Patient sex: M
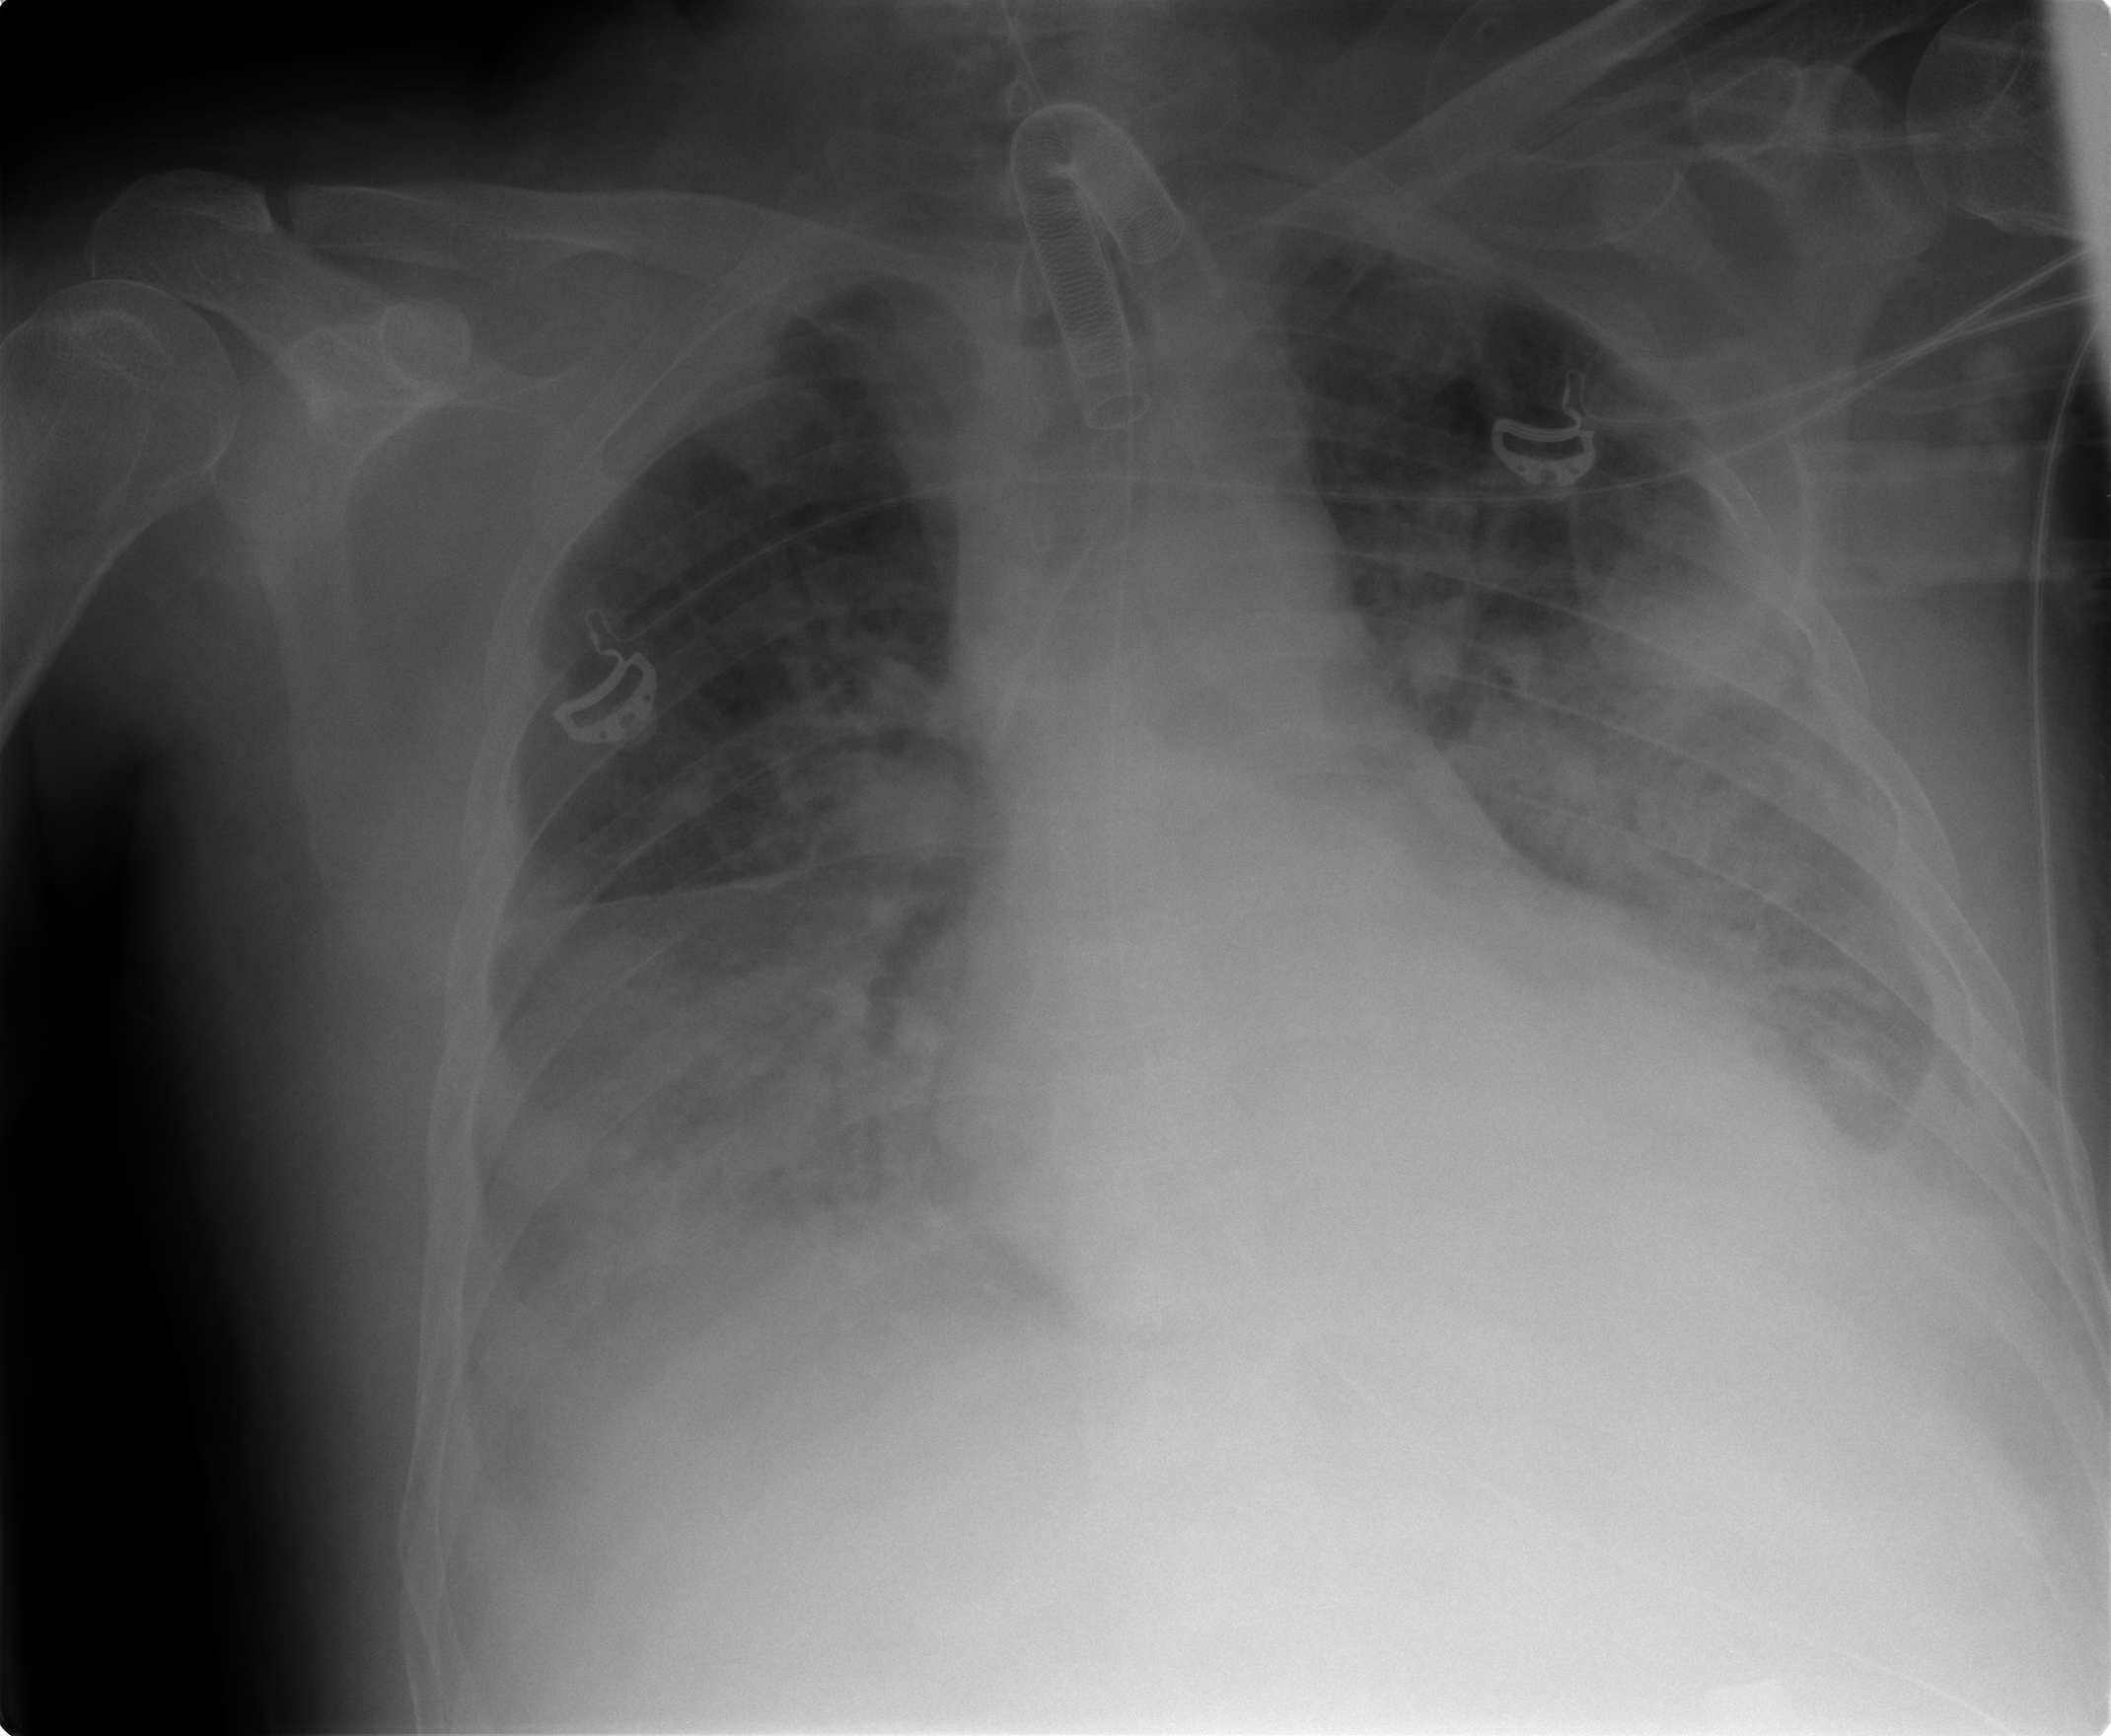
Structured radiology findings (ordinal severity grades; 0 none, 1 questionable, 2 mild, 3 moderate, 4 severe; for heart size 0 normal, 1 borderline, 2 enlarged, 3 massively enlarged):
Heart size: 2
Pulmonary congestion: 2
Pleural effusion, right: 2
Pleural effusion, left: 2
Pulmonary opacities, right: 3
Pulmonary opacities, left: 3
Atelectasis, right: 2
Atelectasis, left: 2